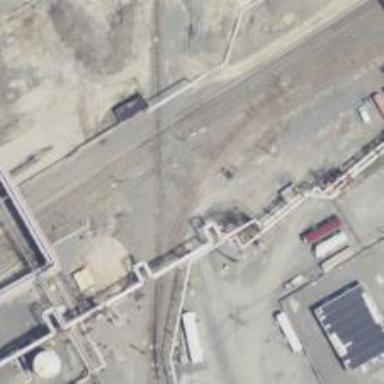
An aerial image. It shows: Rail spur service.